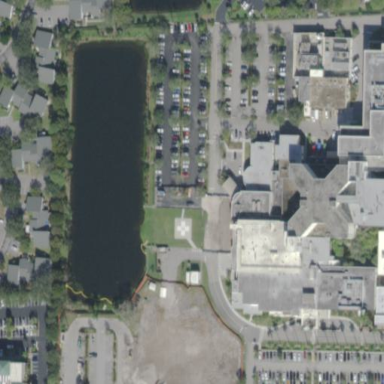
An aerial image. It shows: Hospital building.